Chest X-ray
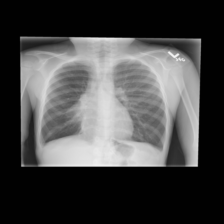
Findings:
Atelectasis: positive
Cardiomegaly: negative
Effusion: negative
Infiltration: positive
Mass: negative
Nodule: negative
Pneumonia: negative
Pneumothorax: negative
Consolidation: negative
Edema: negative
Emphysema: negative
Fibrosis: negative
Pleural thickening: negative
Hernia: negative